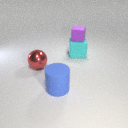
large red metal sphere to the left of large blue rubber cylinder